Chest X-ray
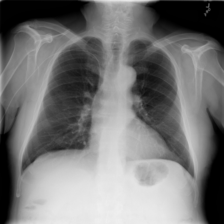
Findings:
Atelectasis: negative
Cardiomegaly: negative
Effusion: negative
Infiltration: negative
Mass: negative
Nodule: negative
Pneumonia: negative
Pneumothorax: negative
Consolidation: negative
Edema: negative
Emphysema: negative
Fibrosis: negative
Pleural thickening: negative
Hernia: negative